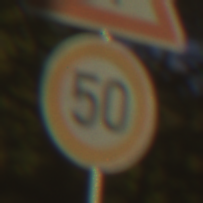
Verkehrszeichen: Geschwindigkeit50
Zusatzzeichen oben: EinseitigVerengteFahrbahnLinks
Umgebung: Outdoor, Nature
Tageszeit: SunriseSunset
Wetter: PartlyCloudy
Licht: Natural
Jahreszeit: NotSpecified
Kontrast: HighContrast